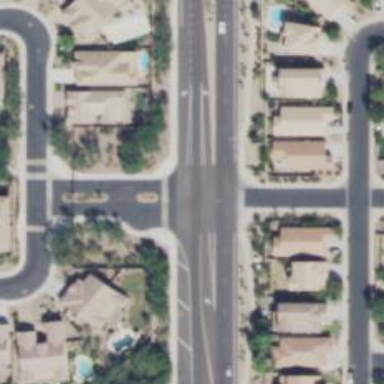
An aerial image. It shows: Unmarked road crossing.